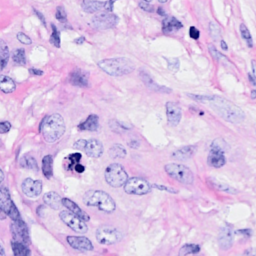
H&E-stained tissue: Breast